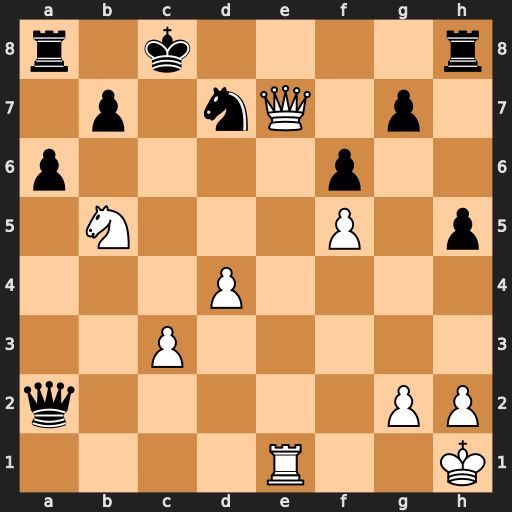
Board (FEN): r1k4r/1p1nQ1p1/p4p2/1N3P1p/3P4/2P5/q5PP/4R2K
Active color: w
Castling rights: -
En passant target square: -
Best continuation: Qe8+ Rxe8 Rxe8#